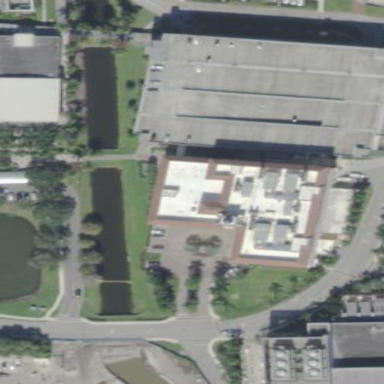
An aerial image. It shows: View of university building.